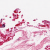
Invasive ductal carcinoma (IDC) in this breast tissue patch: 0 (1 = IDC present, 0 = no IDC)